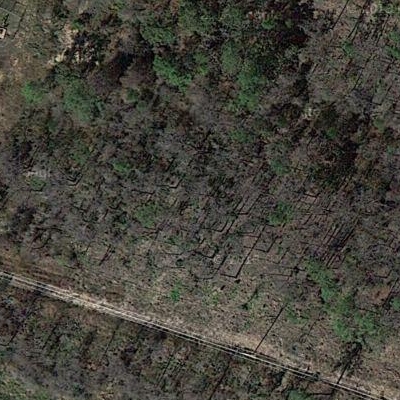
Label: eForest